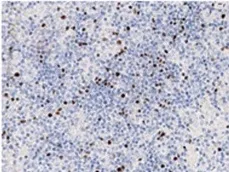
Pituitary gland serial sections from a representative area of the patient's pituitary biopsy. Pituitary gland serial sections from a representative area of the patient's pituitary biopsy, showing the most relevant immune-histopathological findings. Note the germinal center consisting of CD20+ B cells and peripheral CD3+ T cells (classified as T lymphocytes). Both CD4+ (helper) and CD8+ (cytotoxic) lymphocytes were found, as well as abundant macrophages (CD68+). T-regulatory cells were present in germinal centers and in the periphery (Foxp3+ and PD1+). Interleukin (IL)-17 staining was found not only in infiltrating lymphocytes but also in cells of pituitary origin in both hypophysitis and normal pituitary (data not shown). FOXp3. Sections. As 20x.
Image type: pathology (immunostaining)